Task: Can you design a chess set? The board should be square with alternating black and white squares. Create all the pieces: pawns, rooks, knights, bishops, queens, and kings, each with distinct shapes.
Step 5064:
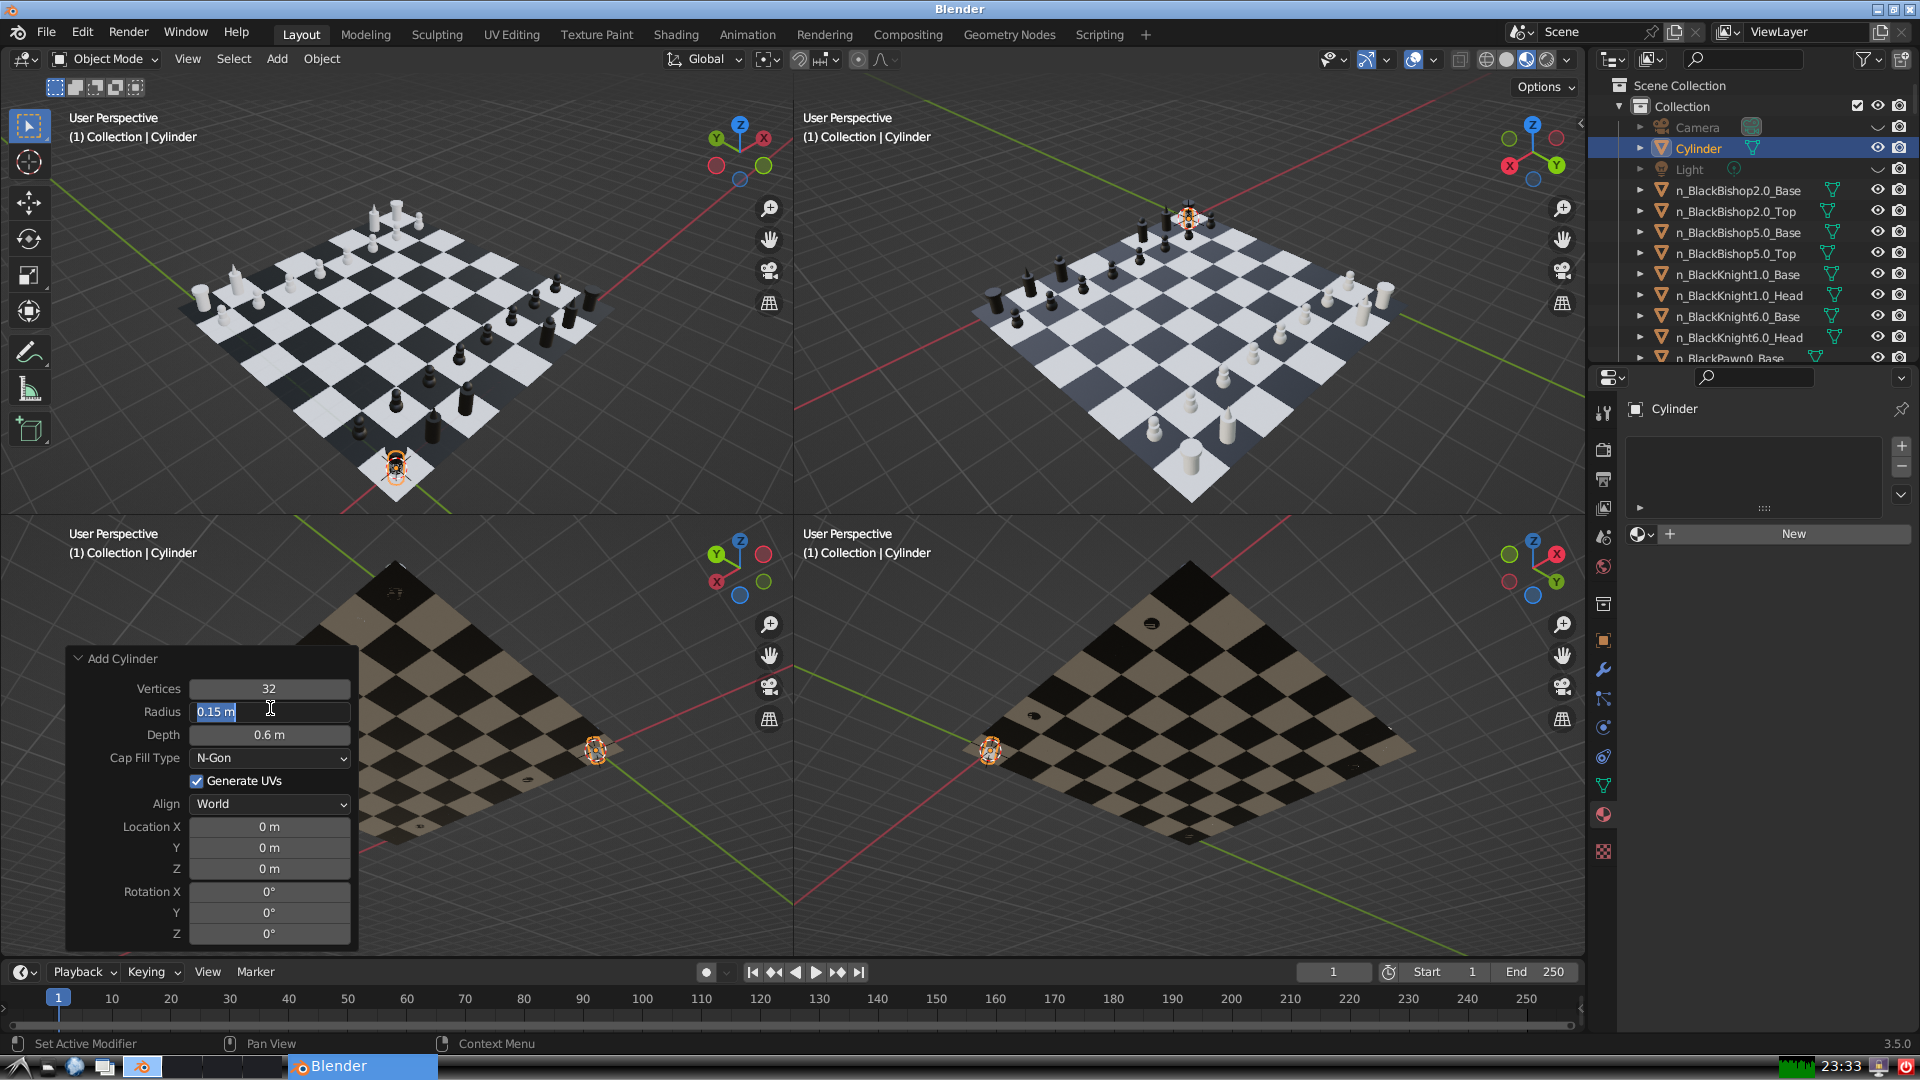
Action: input_text: 0.15